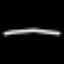
Label: line